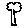
Label: tree